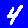
Digit: 4